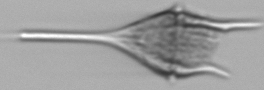
Label: Tripos_lineatus